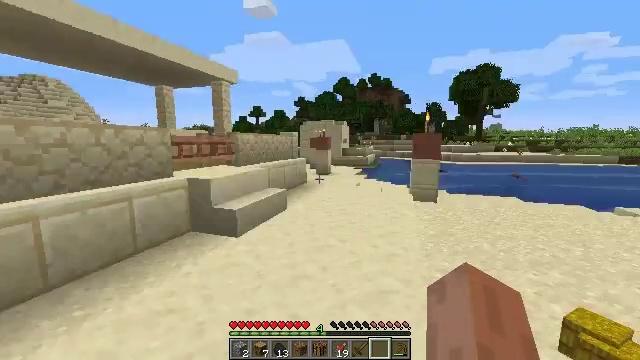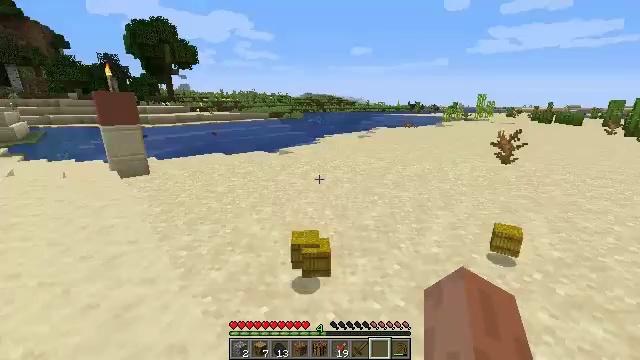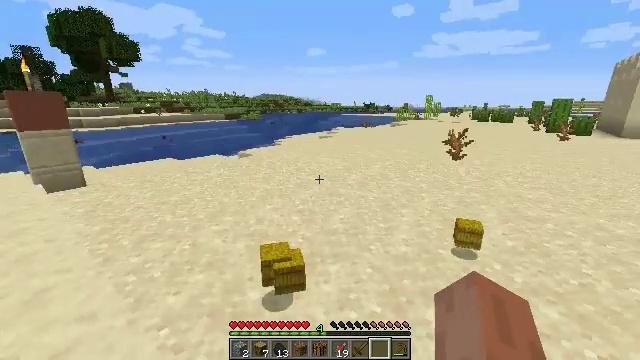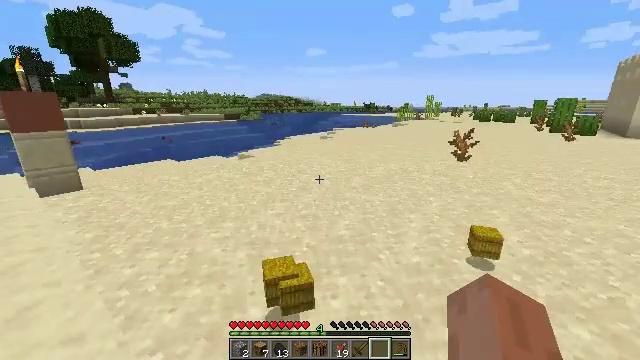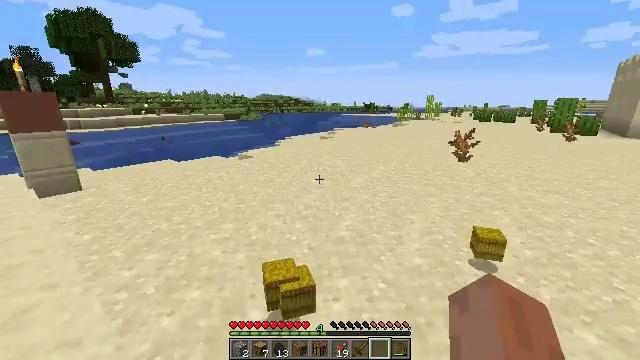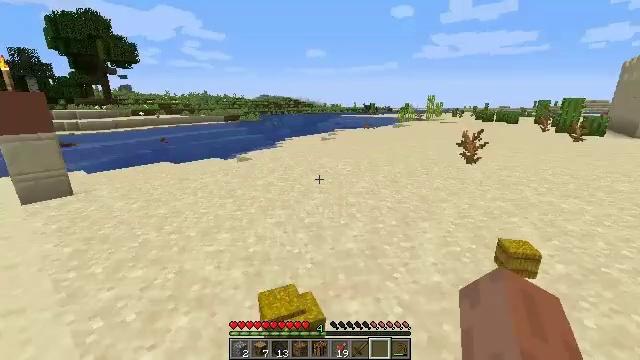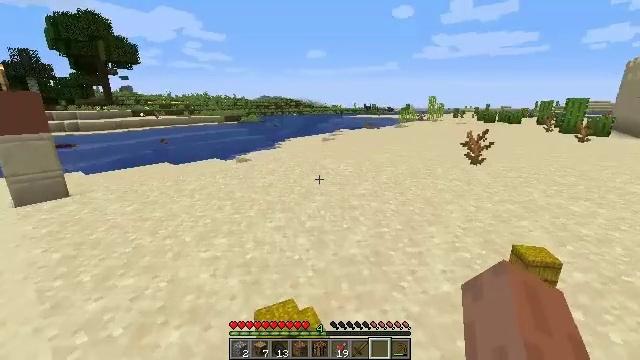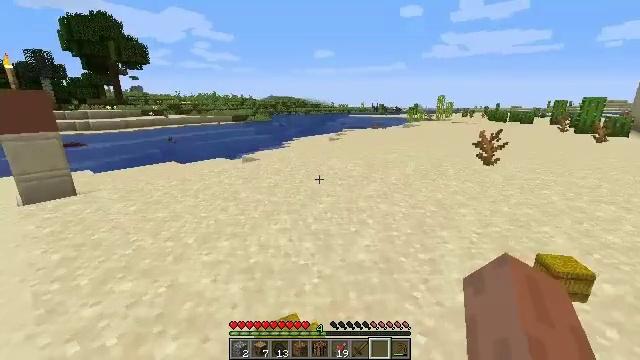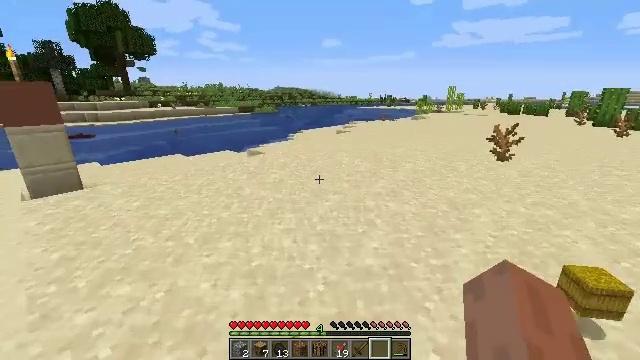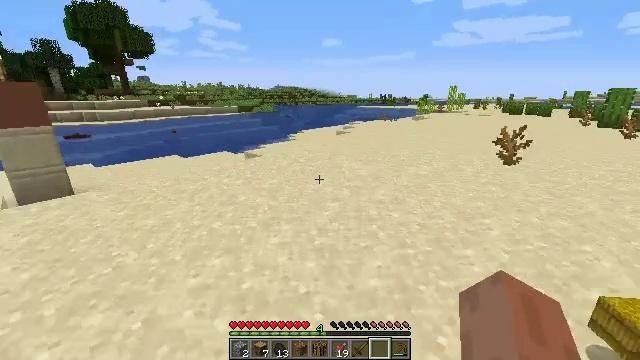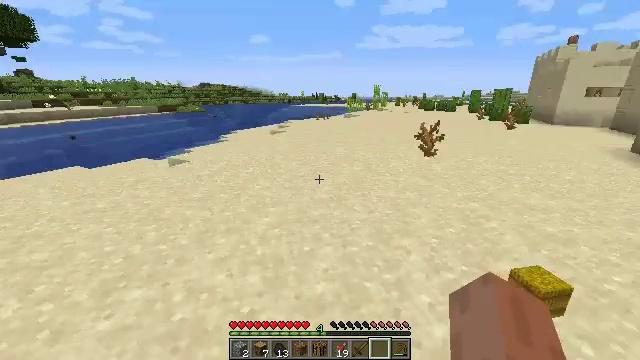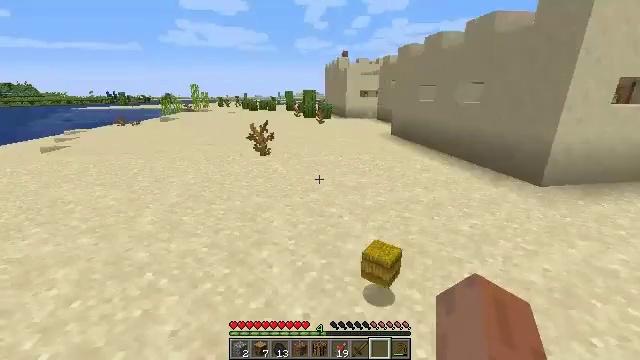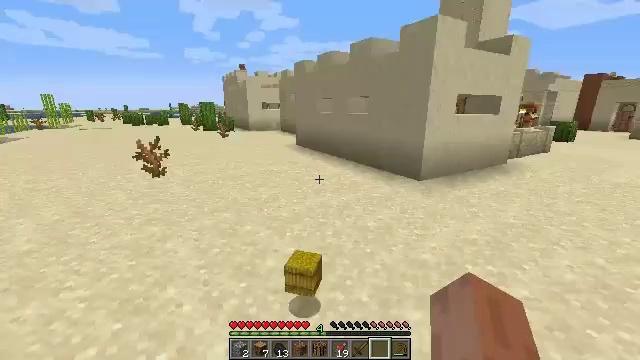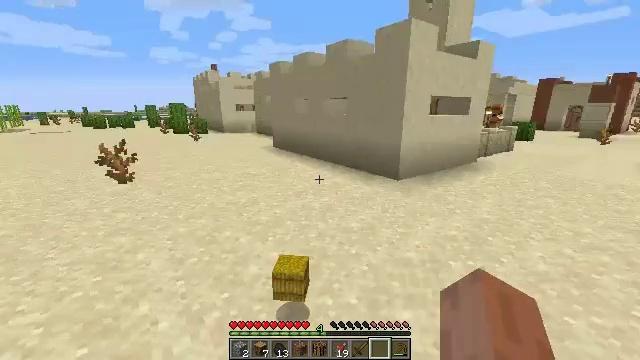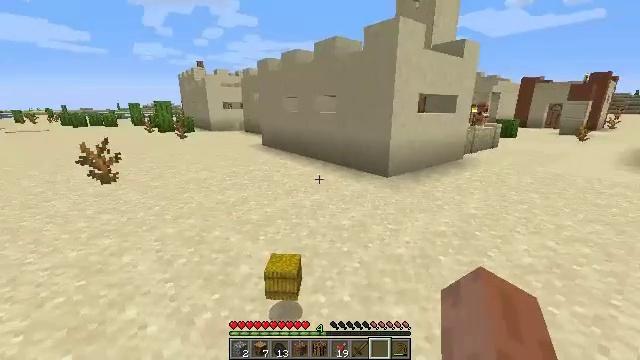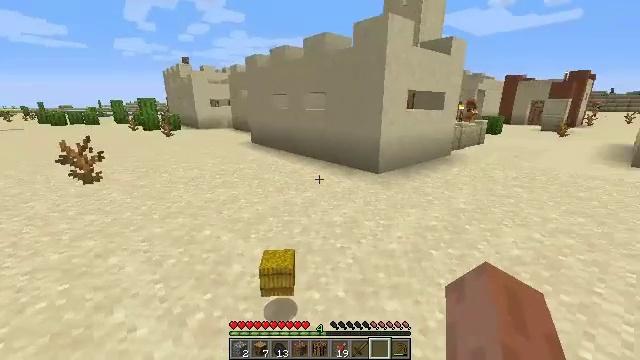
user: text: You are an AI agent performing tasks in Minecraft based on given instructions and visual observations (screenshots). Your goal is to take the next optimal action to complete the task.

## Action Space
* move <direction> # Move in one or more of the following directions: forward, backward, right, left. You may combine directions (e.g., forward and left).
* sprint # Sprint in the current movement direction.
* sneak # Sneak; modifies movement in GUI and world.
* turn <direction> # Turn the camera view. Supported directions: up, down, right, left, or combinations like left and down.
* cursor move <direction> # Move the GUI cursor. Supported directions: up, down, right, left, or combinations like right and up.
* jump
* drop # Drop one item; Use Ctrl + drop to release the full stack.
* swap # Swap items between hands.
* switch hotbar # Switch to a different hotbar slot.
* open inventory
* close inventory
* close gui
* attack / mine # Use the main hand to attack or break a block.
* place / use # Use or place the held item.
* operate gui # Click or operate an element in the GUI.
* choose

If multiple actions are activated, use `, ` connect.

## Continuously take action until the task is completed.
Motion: motion action
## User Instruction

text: Recycle the cyan bed from the house.
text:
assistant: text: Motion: move forward, turn right and down
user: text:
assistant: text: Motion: move forward, turn right
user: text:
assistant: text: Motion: move forward
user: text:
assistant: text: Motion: move forward
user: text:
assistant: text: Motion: move forward
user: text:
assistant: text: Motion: move forward
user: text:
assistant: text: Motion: move forward, turn left
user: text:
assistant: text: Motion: move forward, turn left and down
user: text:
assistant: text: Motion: move forward
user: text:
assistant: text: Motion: move forward, turn right
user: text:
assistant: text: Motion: move forward, turn right
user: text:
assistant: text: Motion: turn right and up
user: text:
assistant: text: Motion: turn right
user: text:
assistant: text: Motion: turn right
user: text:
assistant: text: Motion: turn right
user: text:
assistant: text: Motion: no_op
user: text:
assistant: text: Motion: no_op
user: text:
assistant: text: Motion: open inventory
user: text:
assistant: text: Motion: open inventory
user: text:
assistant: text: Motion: open inventory
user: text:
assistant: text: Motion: no_op
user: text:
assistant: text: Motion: cursor move right
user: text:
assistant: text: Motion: cursor move right and down
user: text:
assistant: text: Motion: cursor move right
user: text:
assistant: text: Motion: cursor move right
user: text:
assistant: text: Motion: cursor move right
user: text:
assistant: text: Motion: cursor move right and up
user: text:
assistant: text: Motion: no_op
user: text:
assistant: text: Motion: no_op
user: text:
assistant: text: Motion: no_op